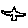
Label: bird